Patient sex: M
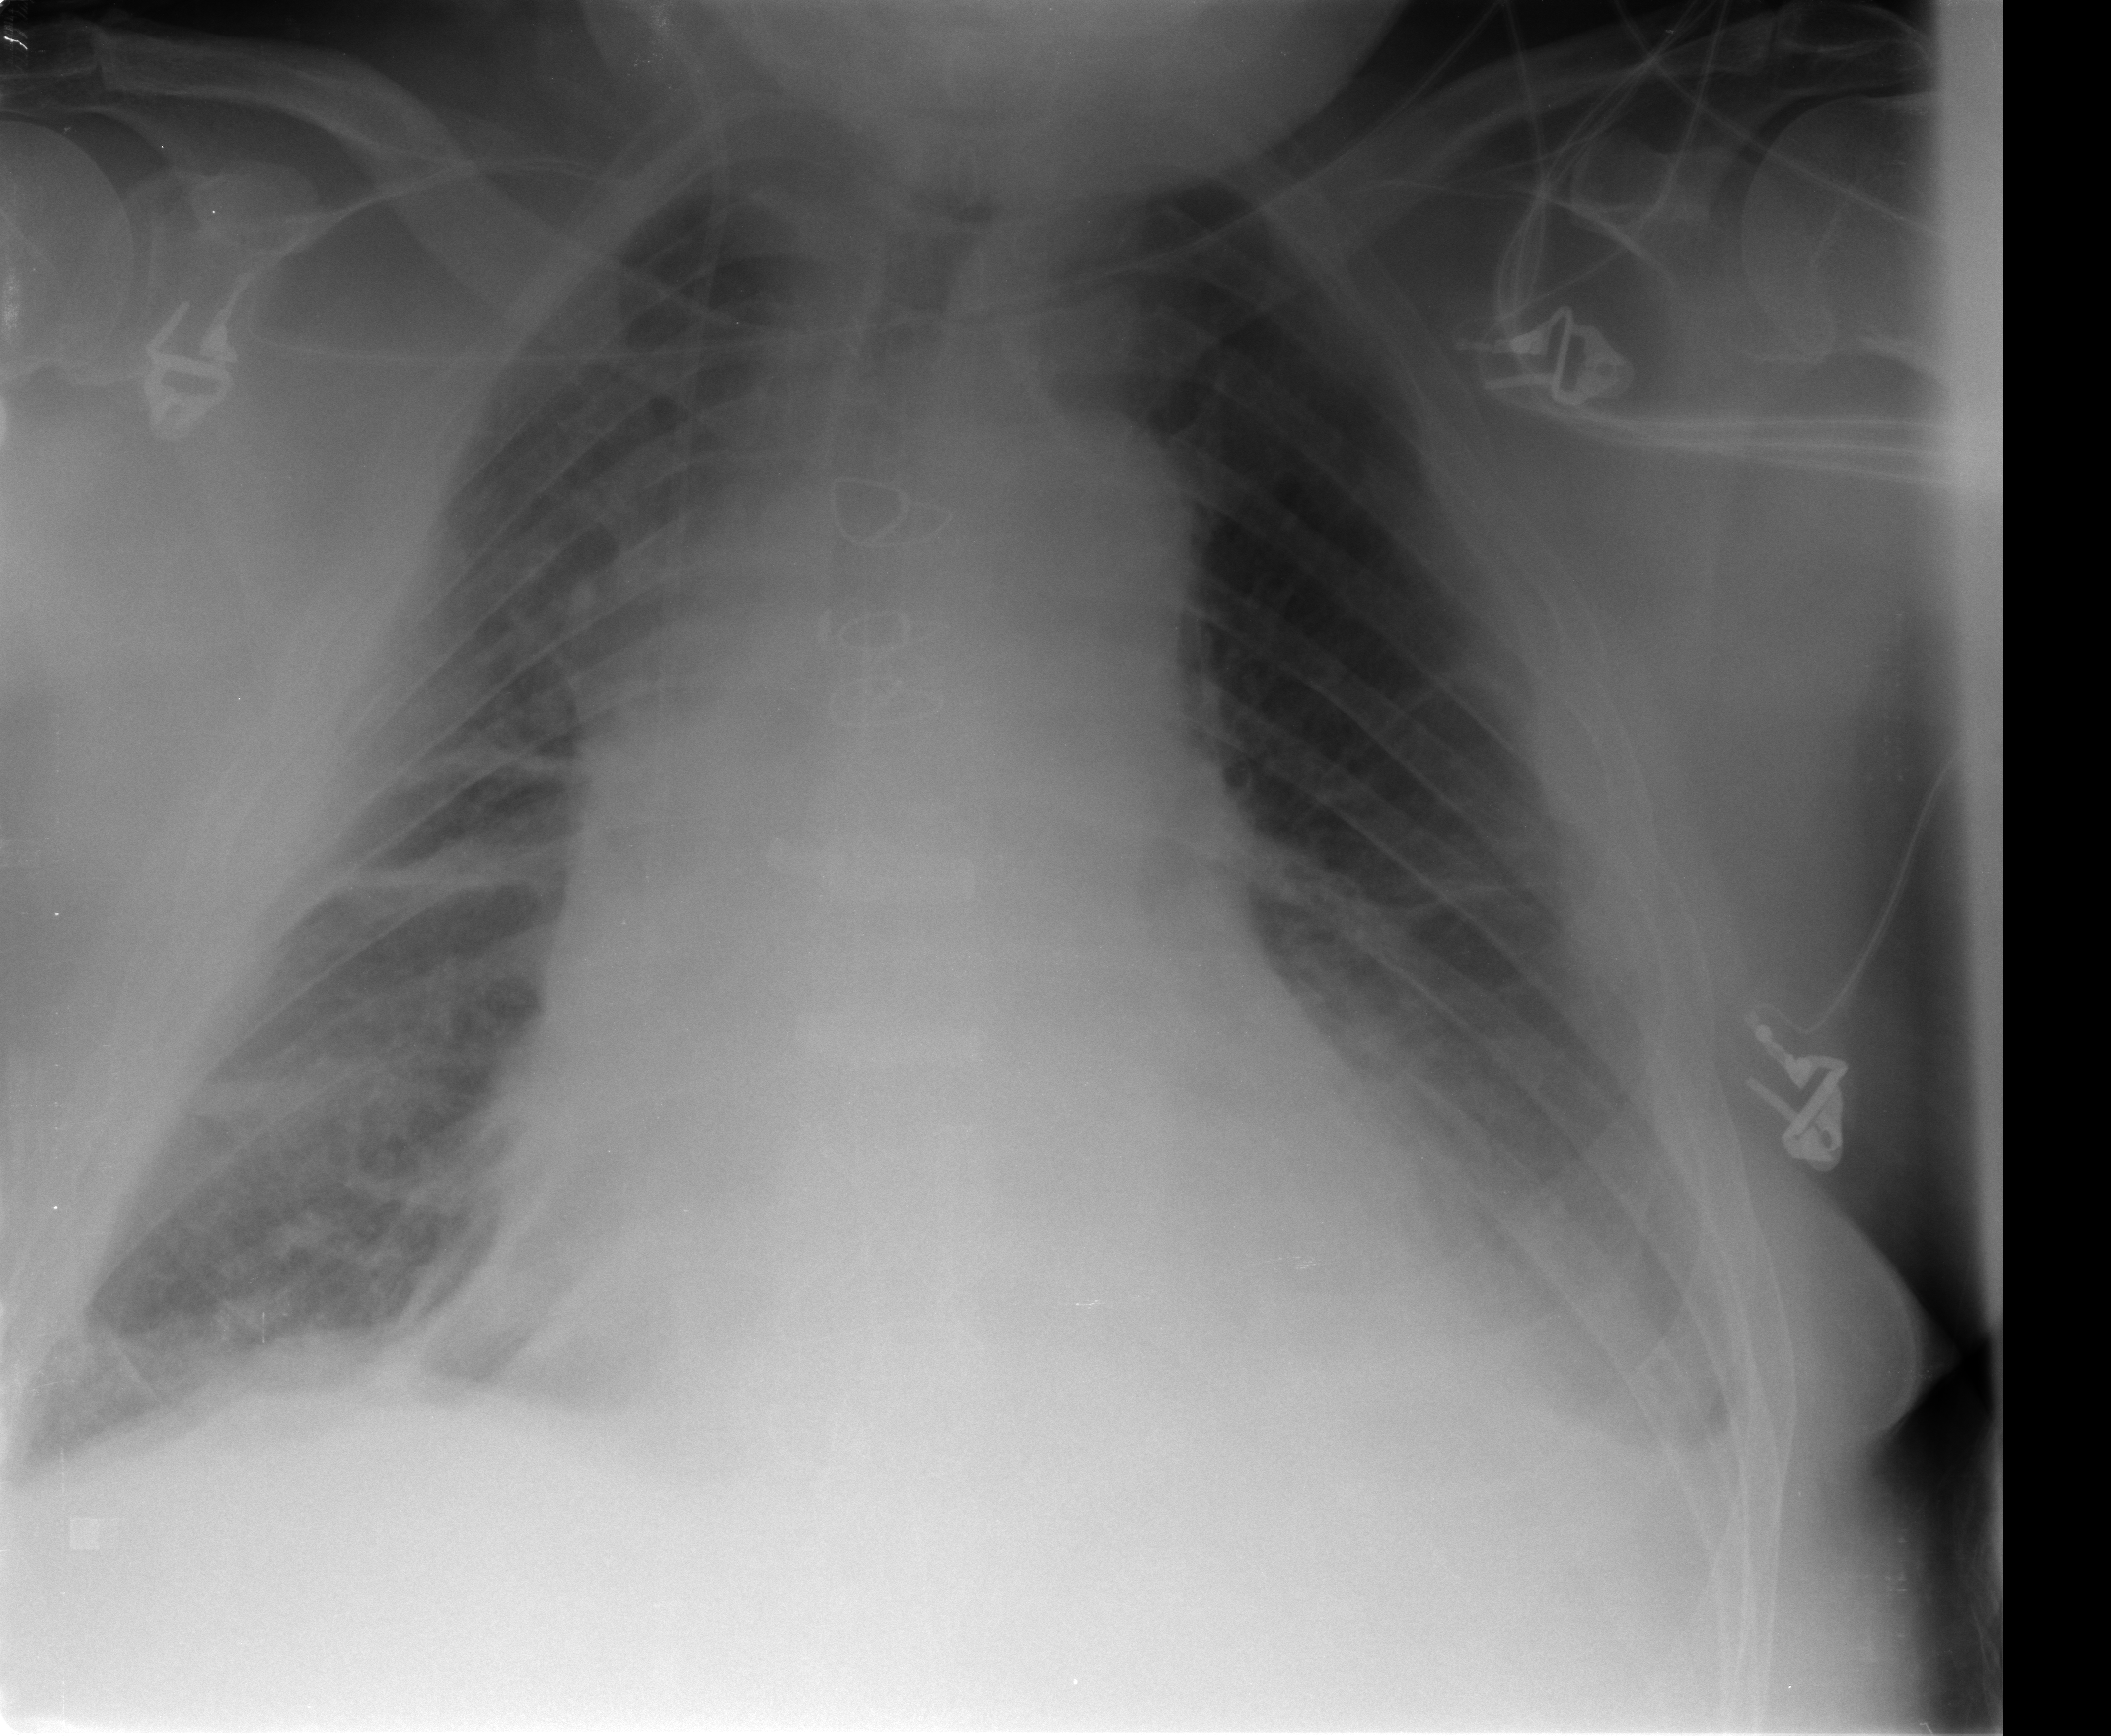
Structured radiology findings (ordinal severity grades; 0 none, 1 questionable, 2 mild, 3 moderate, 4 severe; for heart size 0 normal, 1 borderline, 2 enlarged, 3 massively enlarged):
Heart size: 2
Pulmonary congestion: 2
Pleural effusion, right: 1
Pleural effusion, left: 2
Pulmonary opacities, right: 0
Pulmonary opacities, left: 0
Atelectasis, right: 2
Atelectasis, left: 2